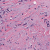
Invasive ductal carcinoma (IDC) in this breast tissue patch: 1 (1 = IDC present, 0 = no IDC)